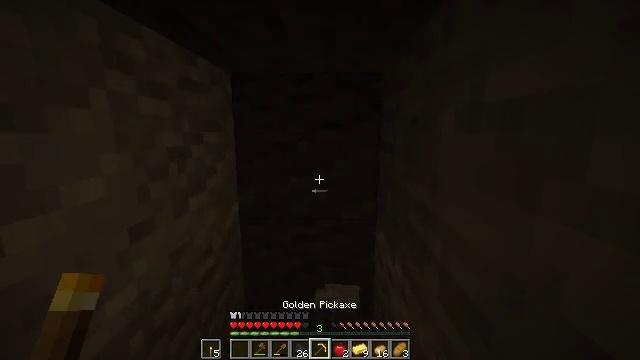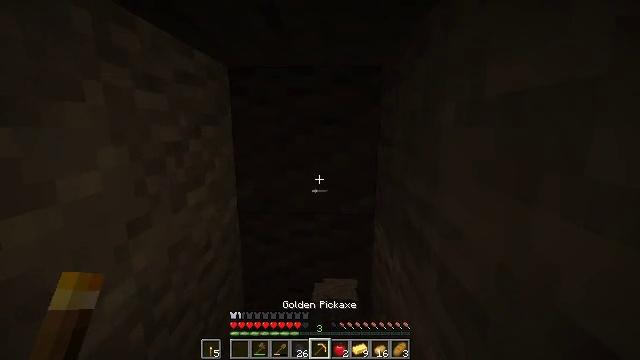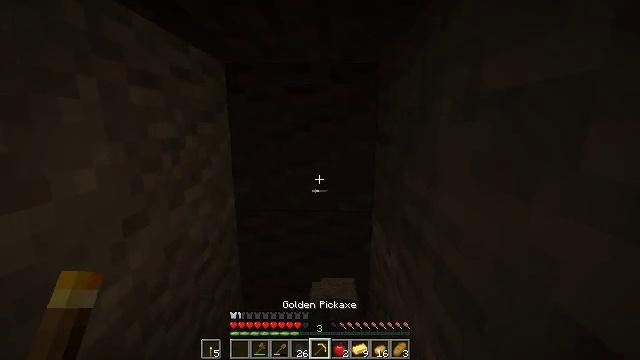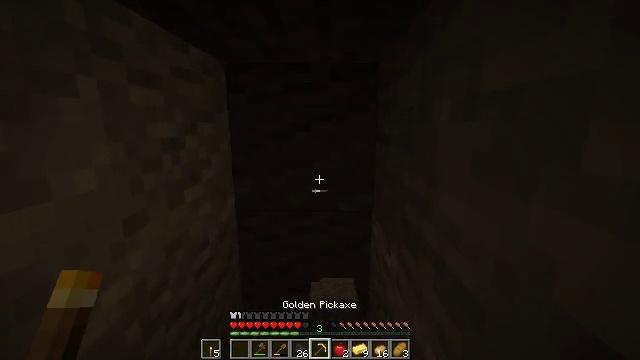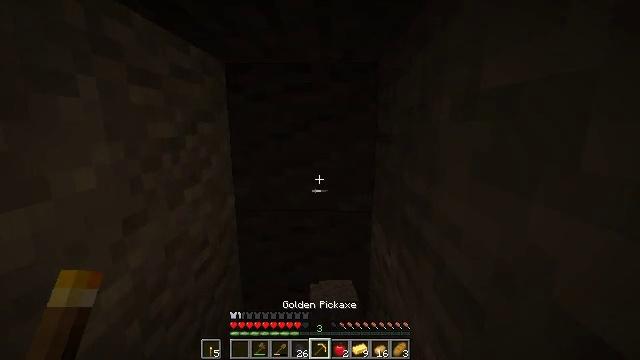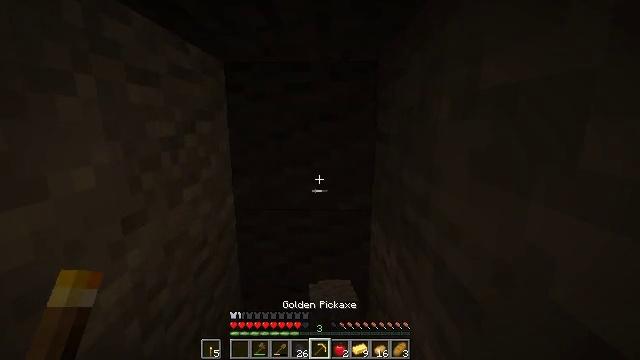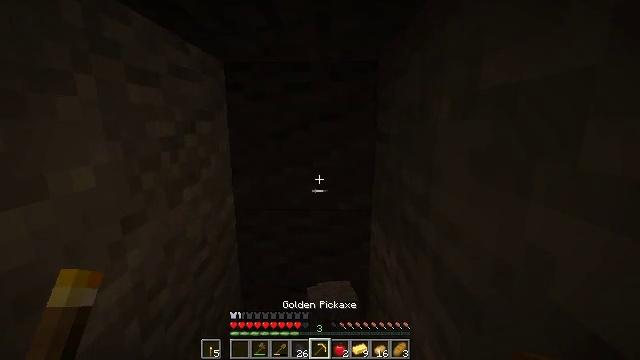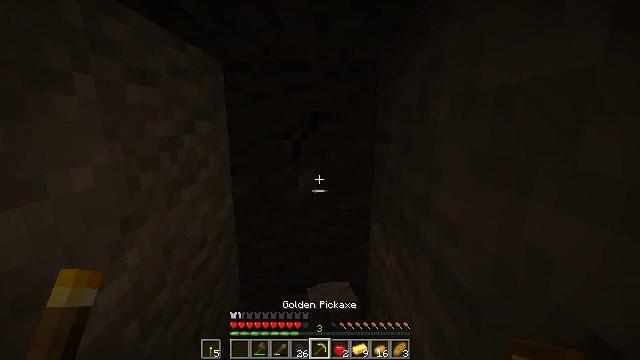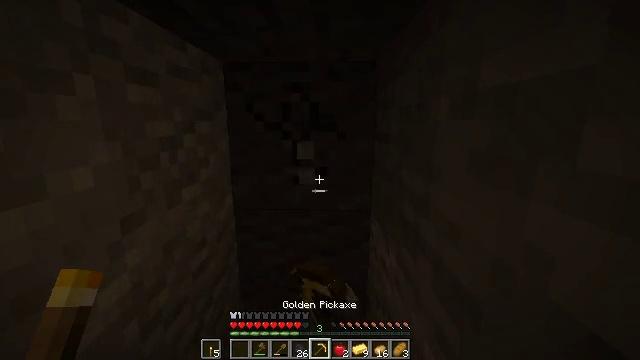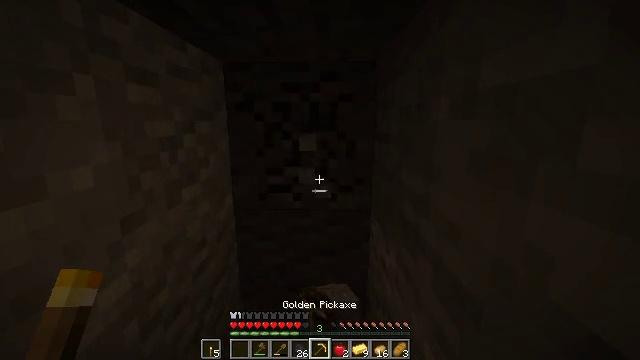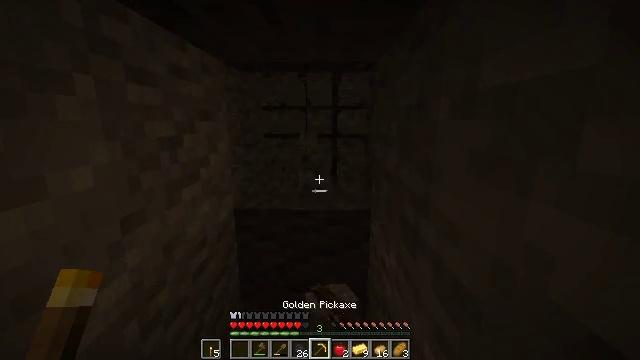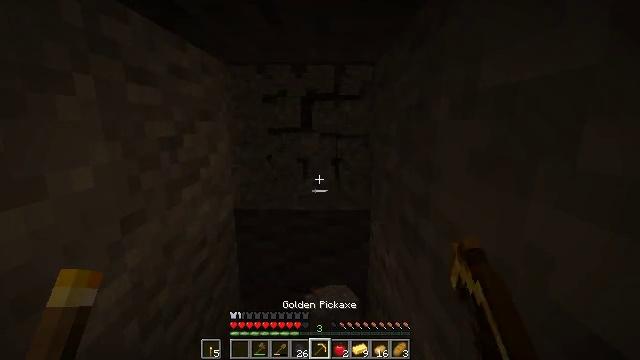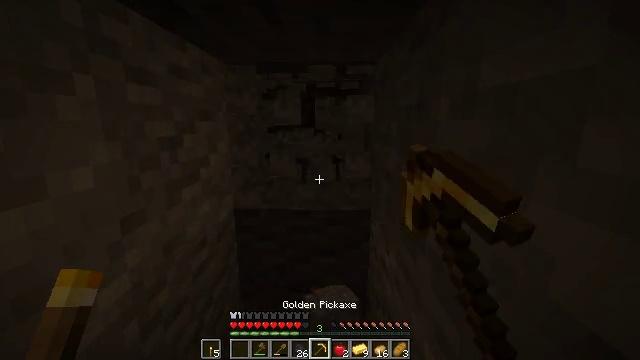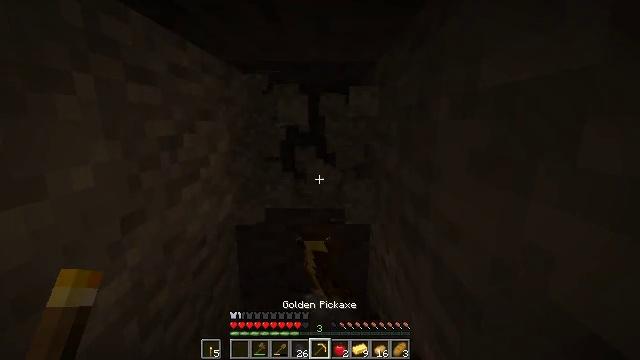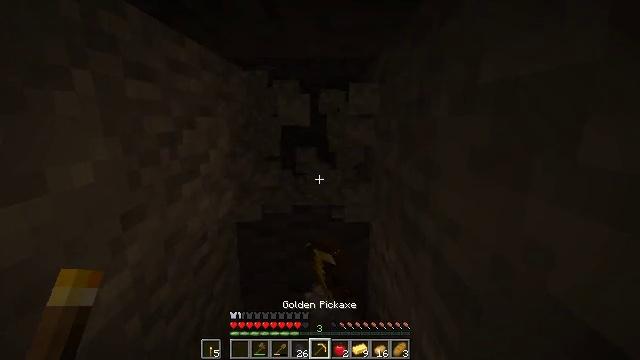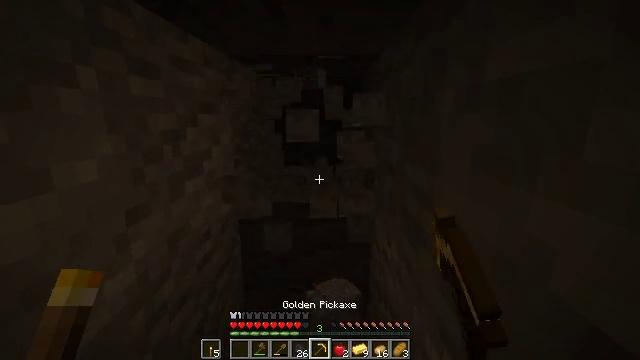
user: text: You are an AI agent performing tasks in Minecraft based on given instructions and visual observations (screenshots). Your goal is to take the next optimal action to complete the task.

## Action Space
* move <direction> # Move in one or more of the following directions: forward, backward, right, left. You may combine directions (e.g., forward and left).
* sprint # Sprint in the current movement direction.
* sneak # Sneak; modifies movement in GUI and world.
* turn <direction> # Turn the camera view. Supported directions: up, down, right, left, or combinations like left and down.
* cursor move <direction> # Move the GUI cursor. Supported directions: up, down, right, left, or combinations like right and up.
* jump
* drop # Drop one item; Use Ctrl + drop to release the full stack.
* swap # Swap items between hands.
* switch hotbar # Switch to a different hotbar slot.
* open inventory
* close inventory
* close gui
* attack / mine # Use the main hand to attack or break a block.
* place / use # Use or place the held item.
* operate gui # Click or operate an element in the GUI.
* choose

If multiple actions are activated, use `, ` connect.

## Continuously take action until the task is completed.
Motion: motion action
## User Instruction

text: Gather andesite blocks.
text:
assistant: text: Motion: turn down
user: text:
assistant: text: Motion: no_op
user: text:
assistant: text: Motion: no_op
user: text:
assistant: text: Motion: no_op
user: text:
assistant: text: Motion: no_op
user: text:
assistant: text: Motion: no_op
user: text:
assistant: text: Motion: attack / mine
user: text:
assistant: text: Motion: attack / mine
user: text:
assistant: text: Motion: attack / mine
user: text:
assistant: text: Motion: attack / mine
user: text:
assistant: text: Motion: attack / mine
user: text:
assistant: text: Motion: attack / mine
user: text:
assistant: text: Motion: attack / mine
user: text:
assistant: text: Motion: attack / mine
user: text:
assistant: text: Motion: attack / mine
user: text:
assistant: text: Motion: attack / mine